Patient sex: M
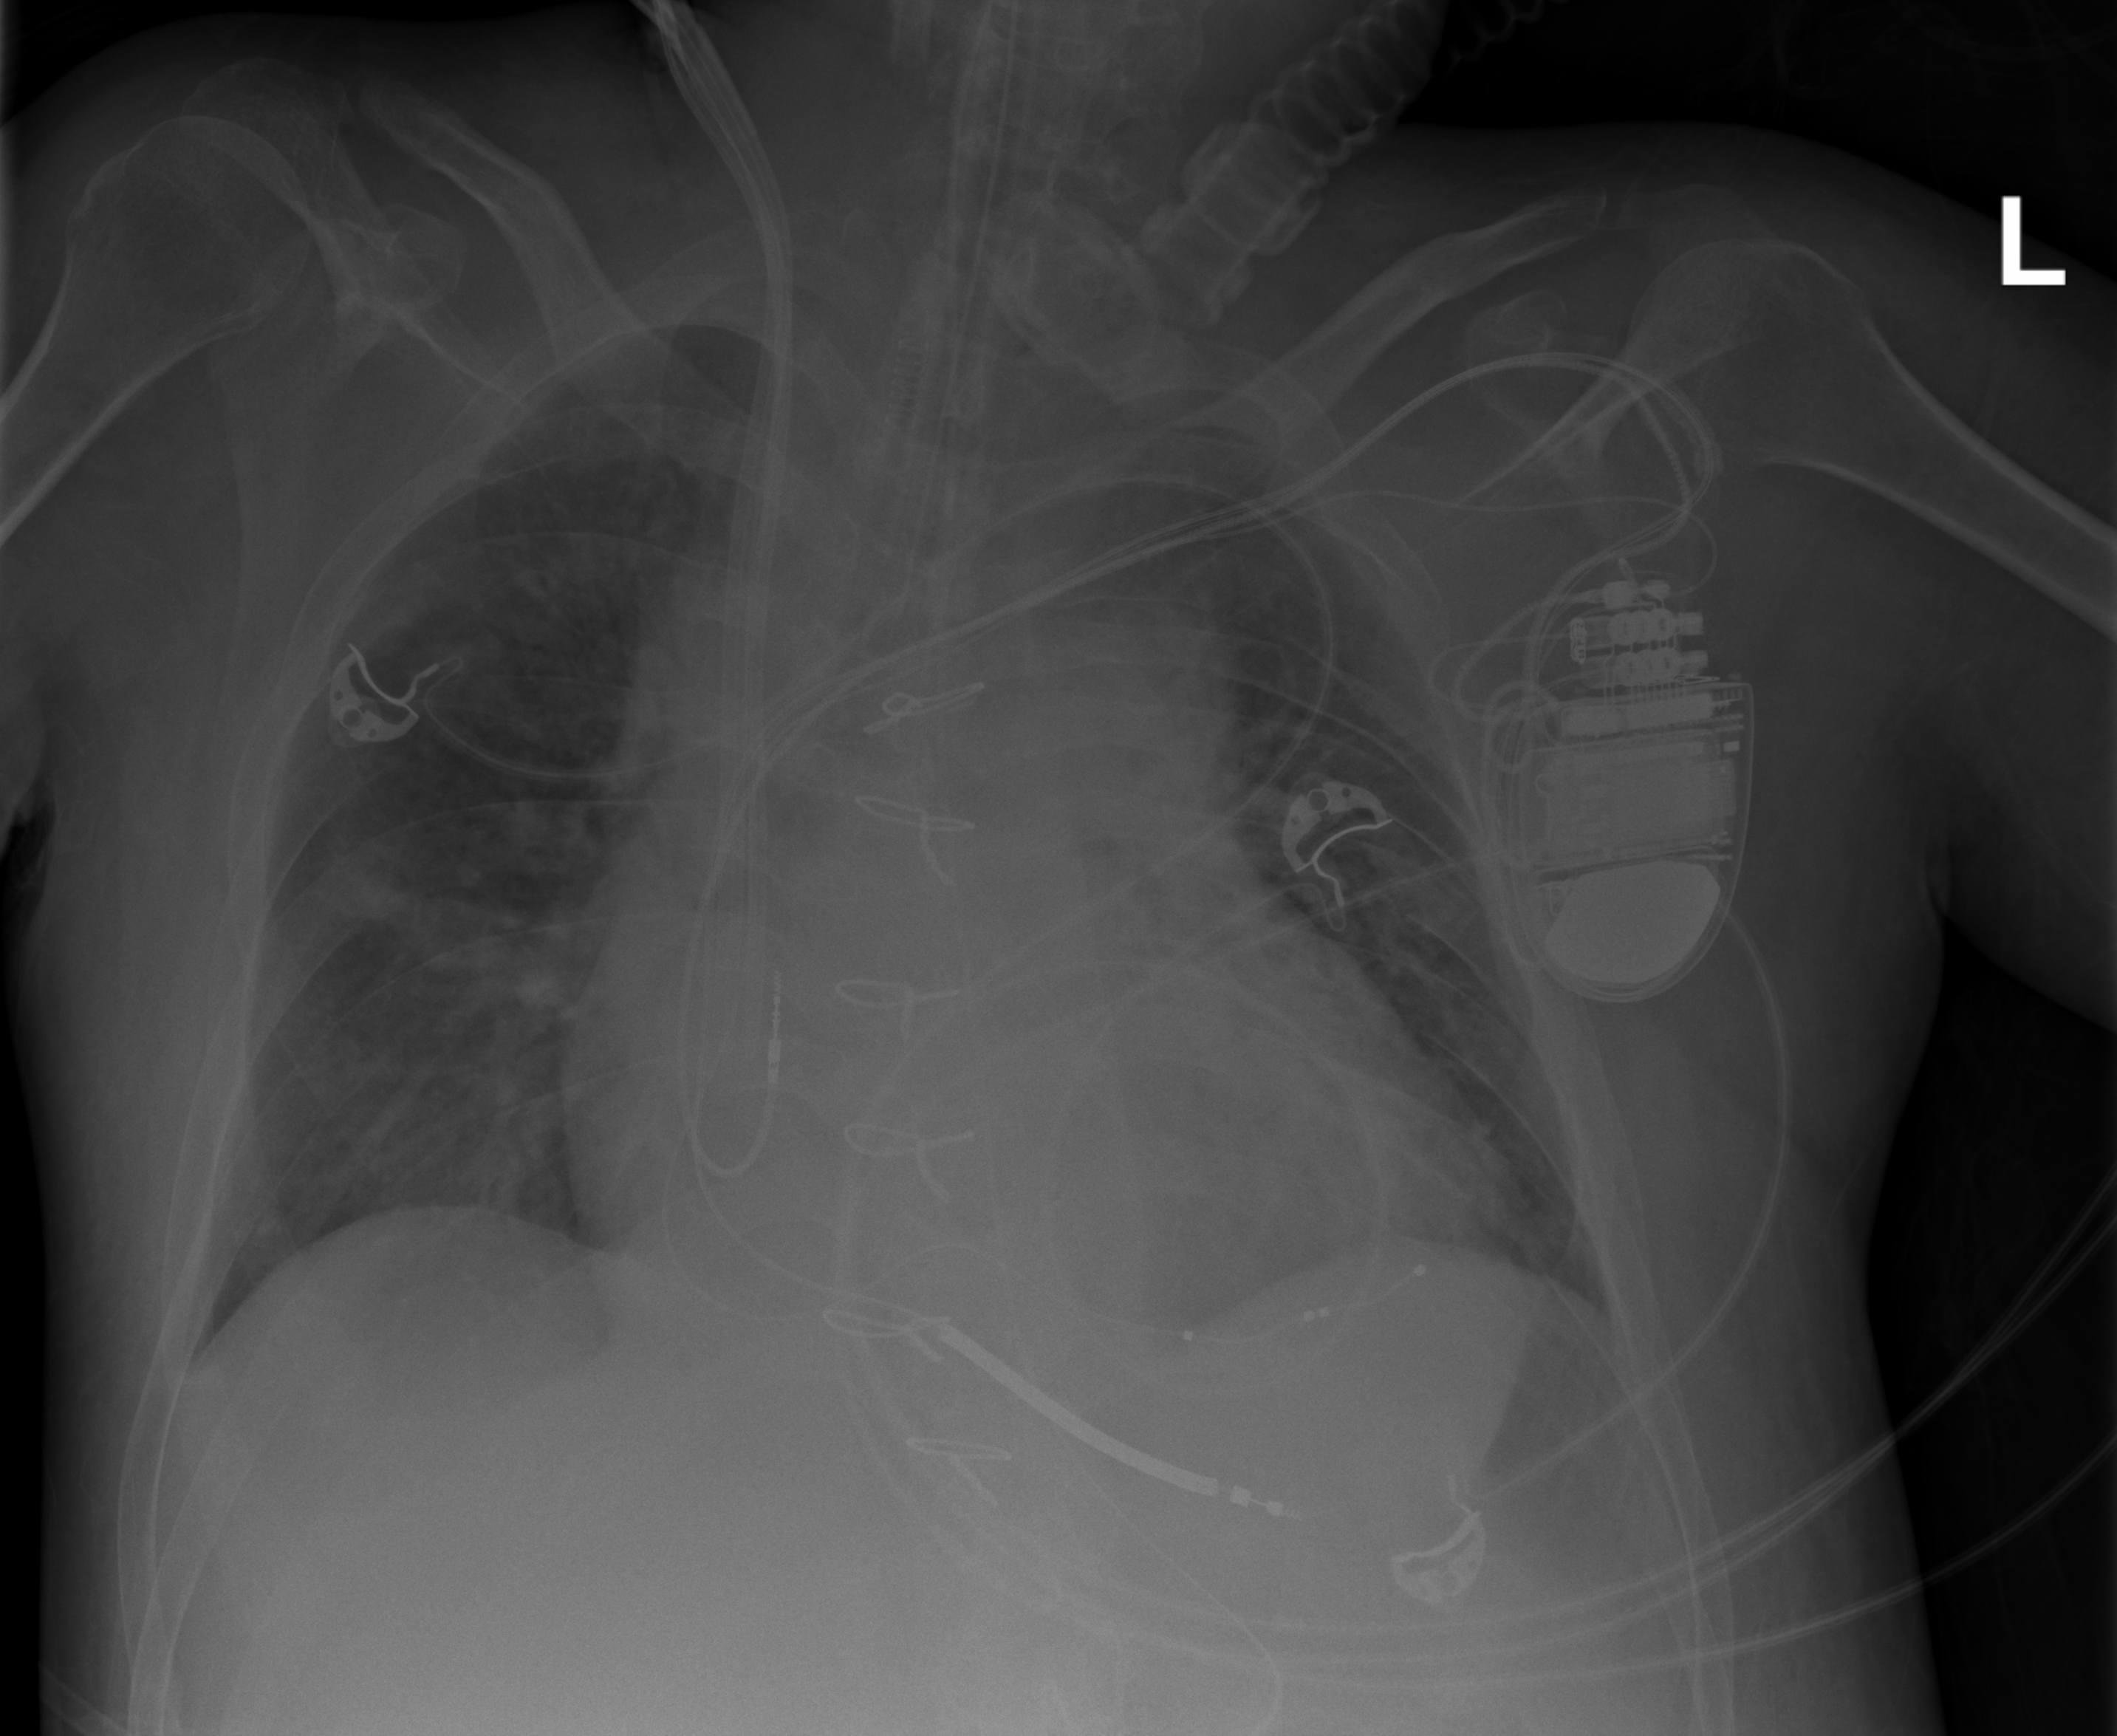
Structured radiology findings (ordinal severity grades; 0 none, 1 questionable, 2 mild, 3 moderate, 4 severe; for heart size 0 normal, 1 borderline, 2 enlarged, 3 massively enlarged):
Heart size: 3
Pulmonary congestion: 2
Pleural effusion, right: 2
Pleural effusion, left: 0
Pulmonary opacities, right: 2
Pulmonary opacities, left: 2
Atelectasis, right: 2
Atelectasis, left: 0